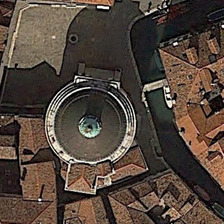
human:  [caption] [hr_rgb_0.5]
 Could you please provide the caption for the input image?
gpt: a dome church is located in the center of the residential area .

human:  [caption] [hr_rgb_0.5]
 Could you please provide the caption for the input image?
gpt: the church was surrounded by a large red roofed house .

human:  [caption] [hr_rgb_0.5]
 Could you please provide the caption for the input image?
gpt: a dome church is located in the center of the residential area .

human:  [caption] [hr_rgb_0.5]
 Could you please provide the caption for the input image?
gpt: the church was surrounded by a large red roofed house .

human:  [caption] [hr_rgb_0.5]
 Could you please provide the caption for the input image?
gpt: the church was surrounded by a large red roofed house .